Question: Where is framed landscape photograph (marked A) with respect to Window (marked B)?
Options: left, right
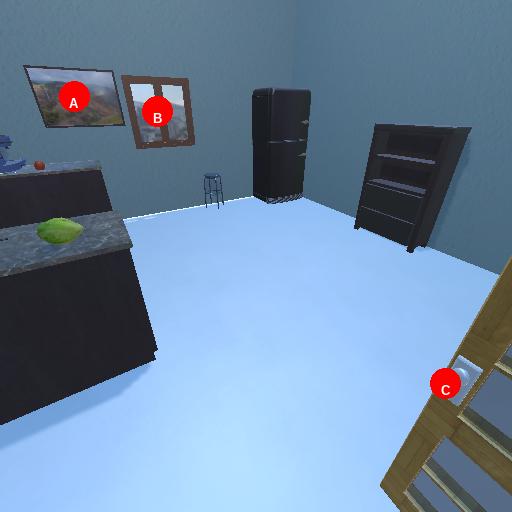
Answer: left